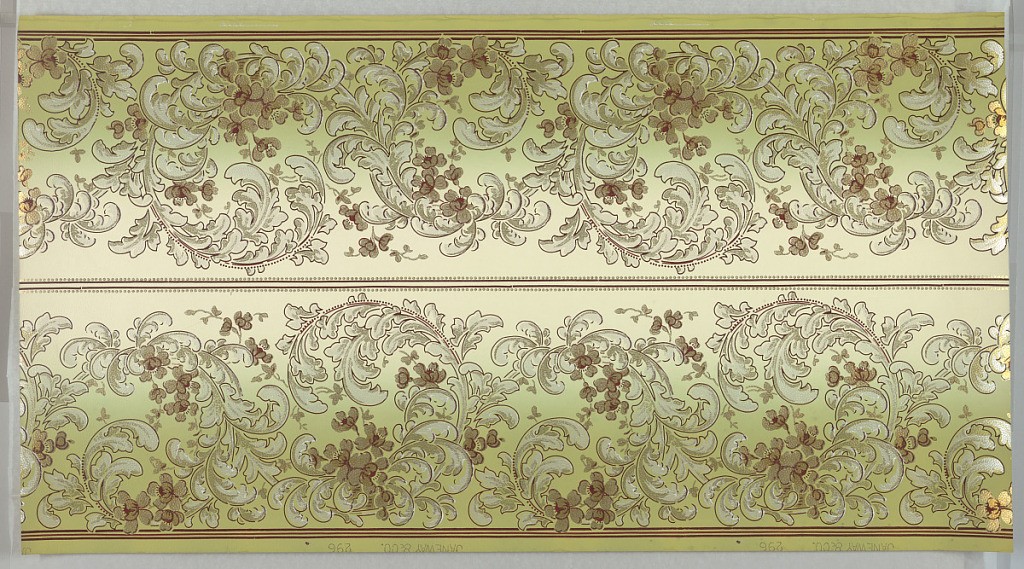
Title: Frieze
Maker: Janeway & Co. Inc., New Brunswick, New Jersey, 1848 - 1914
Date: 1905–1915
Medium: Machine-printed paper
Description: Feathery scroll-like leaves with blossoms; printed in white and yellow on gradient green and gray ground.